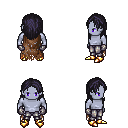
a pixel art fantasy rpg character, male body template, dark elf, purple skin, brown tattered cape, metal pants, raven long hairstyle, metal gloves, gold boots, four views (front, back, left, right), 2x2 character sprite sheet, small pixel art, hard edges, no anti-aliasing